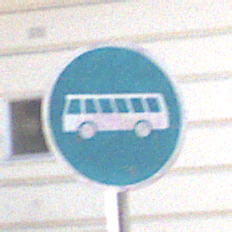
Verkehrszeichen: Busssonderstreifen
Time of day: MorningAfternoon
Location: Outdoor (Urban)
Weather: PartlyCloudy
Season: NotSpecified
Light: Natural